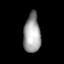
Tissue: lung
Cell type: Epithelial cells
Senescence score: 0.2433
Nuclear area (px): 646
Mean DAPI intensity: 158.884